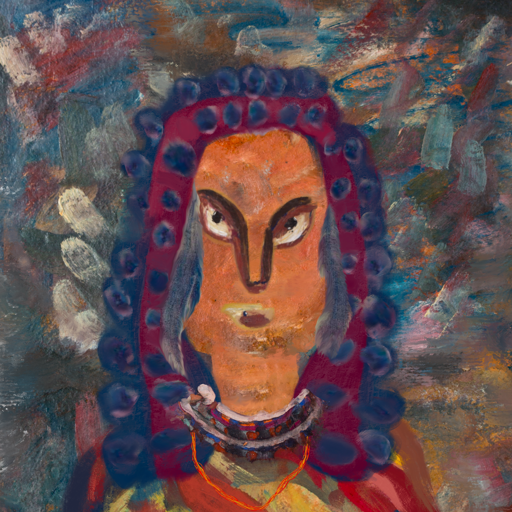
Background: Boggyland, Head And Neck Front: Boggyland, Face Front: After_Raid, Bust: Mother_And_Son_Son, Hair Front: Hill_Girl, Head Accessory: Blank, Second Necklace: Gypsy_Mother_2, Necklace: Hypocrite_1, Baby: Blank